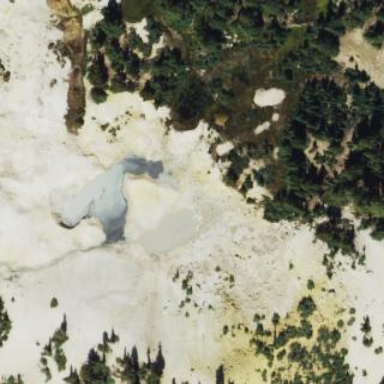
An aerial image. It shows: Natural hot spring.